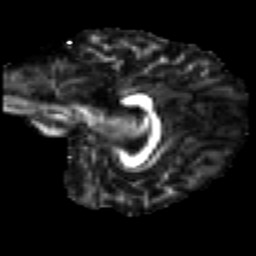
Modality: FA
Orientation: sagittal
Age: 21
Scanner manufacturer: siemens
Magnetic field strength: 3 T
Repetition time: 2.2 s
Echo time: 0.084 s